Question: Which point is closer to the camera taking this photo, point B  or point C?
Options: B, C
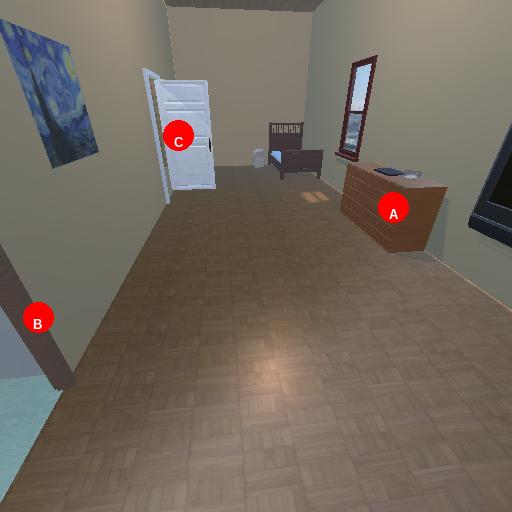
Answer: B